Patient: sex F, age 46
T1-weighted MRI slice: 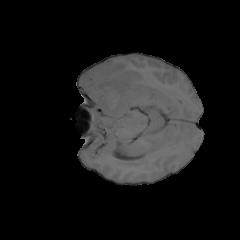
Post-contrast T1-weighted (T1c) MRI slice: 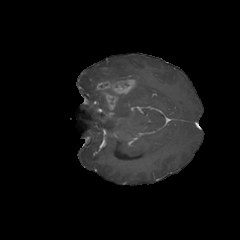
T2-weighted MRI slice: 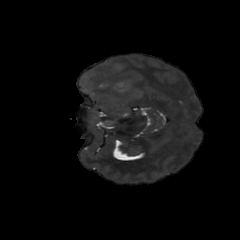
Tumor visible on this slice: yes
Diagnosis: Glioblastoma, IDH-wildtype
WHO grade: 4